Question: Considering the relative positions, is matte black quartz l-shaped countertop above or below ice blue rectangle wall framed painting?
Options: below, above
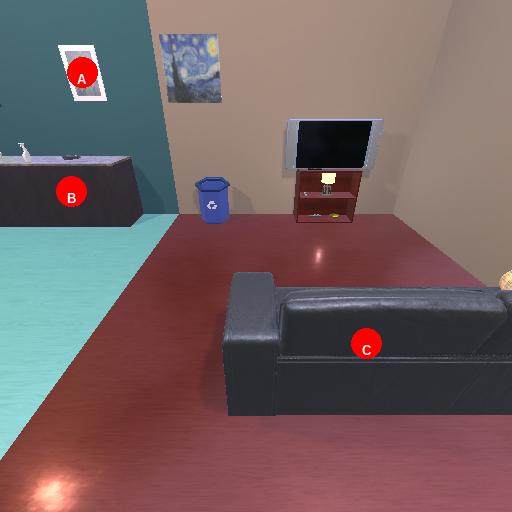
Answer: below